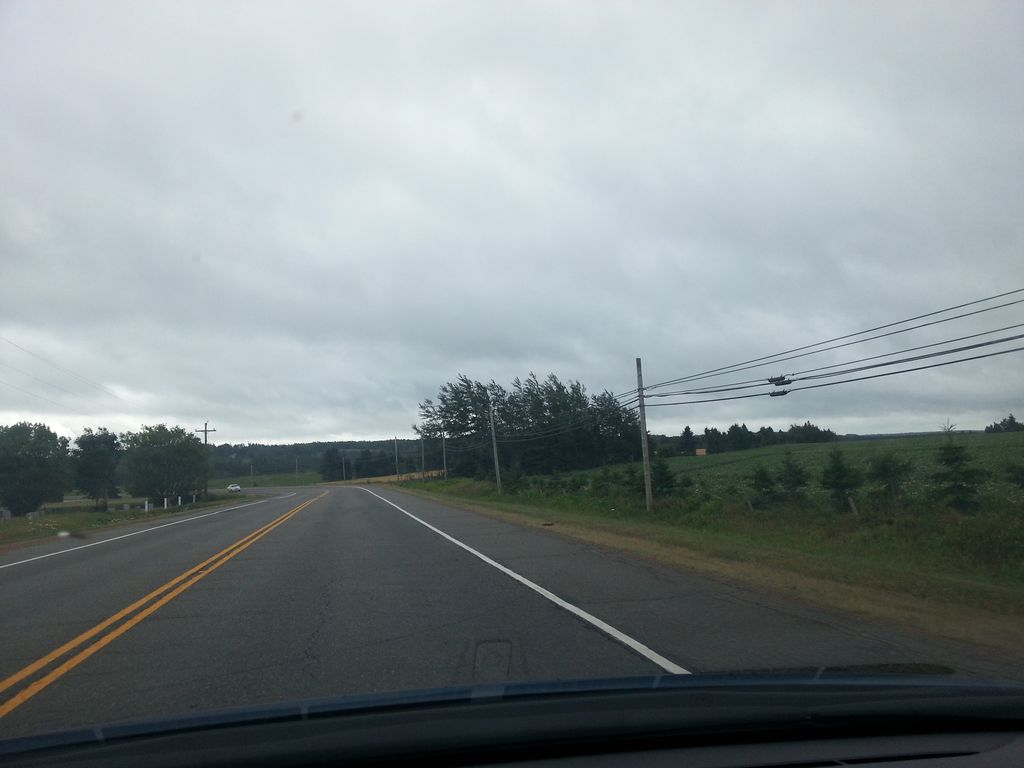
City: charlottetown